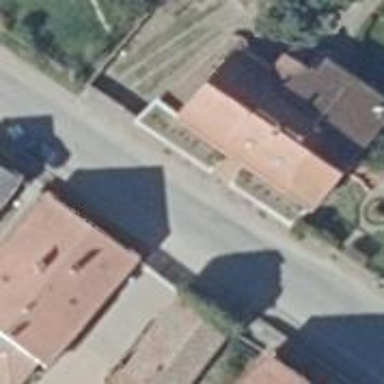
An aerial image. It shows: Detached building.